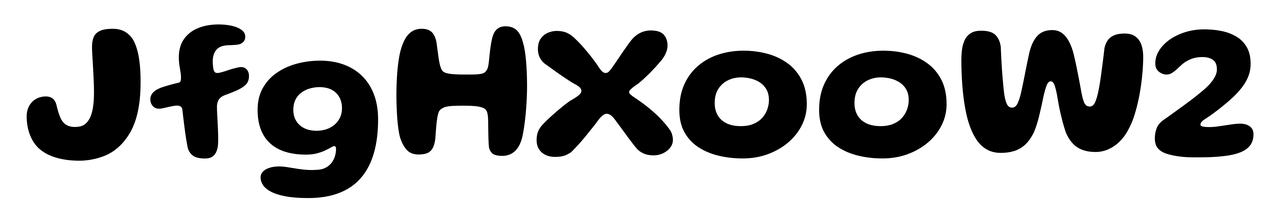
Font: Gluten_SemiBold